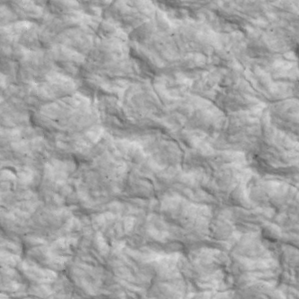
Label: non_frost